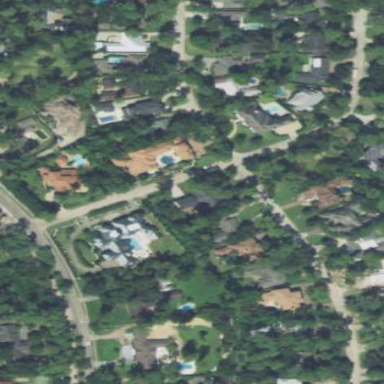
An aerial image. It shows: Single-family residential area.